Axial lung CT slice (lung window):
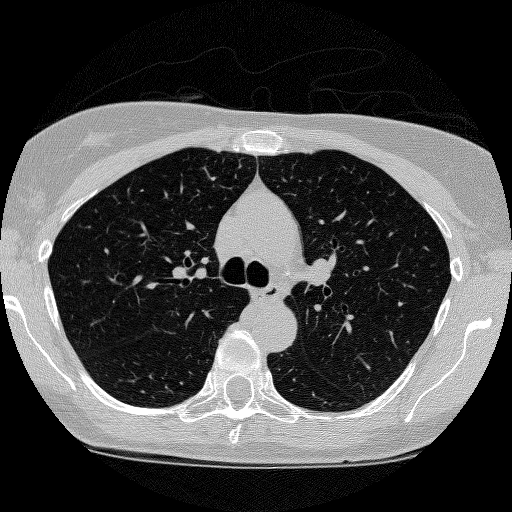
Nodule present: no